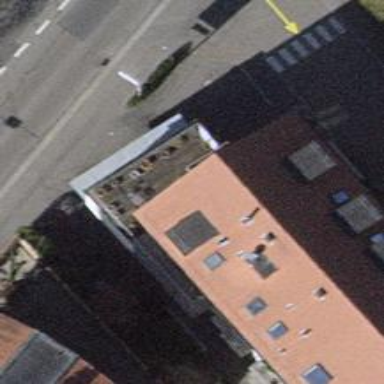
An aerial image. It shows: View of roof of building.